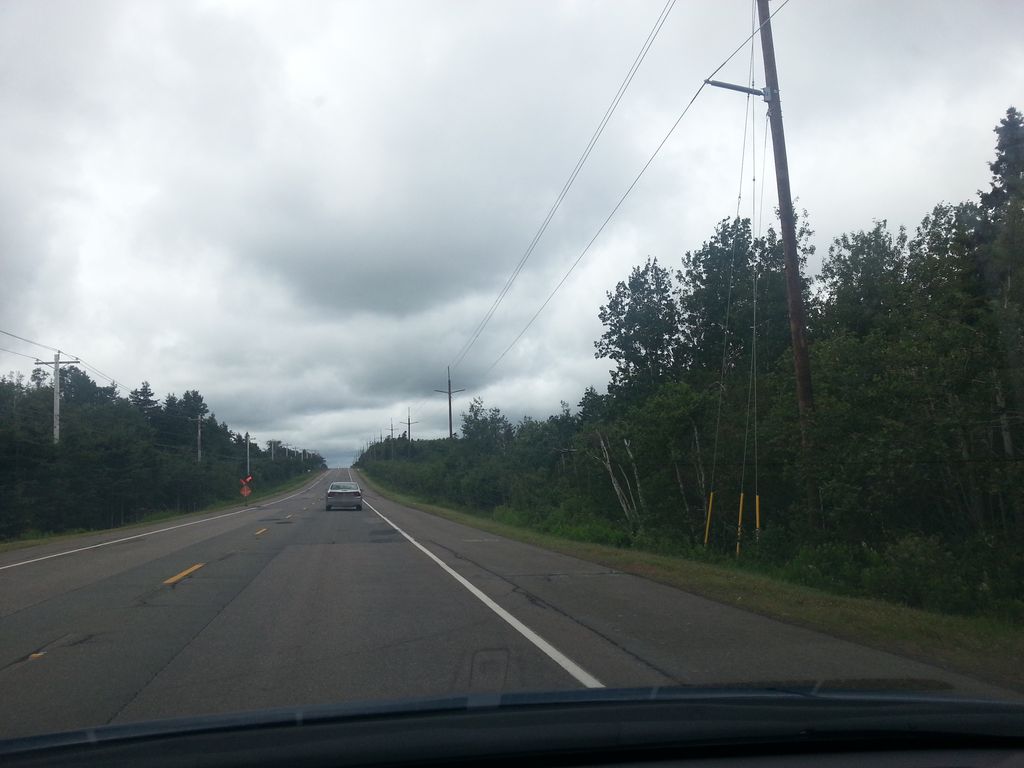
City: charlottetown